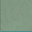
Piece: xx